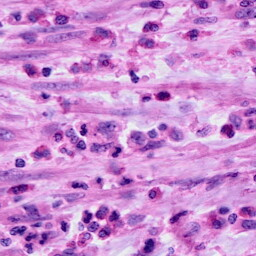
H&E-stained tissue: Cervix